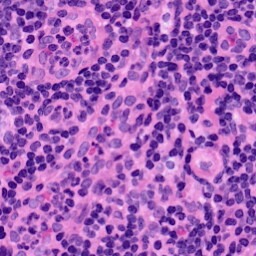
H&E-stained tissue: LymphNode